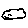
Label: cloud